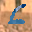
Label: 6